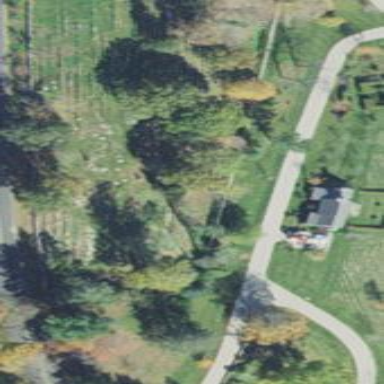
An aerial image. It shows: Cemetery.